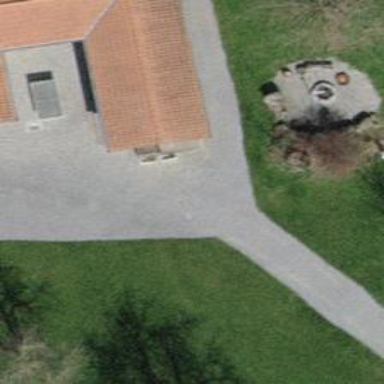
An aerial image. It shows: Path surfaced with fine gravel.